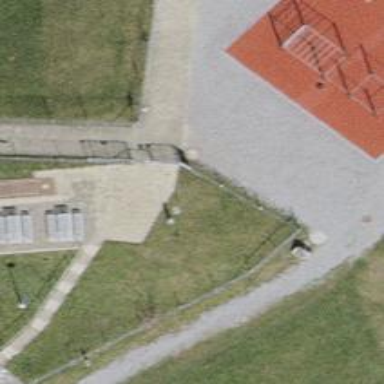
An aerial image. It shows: Gate.